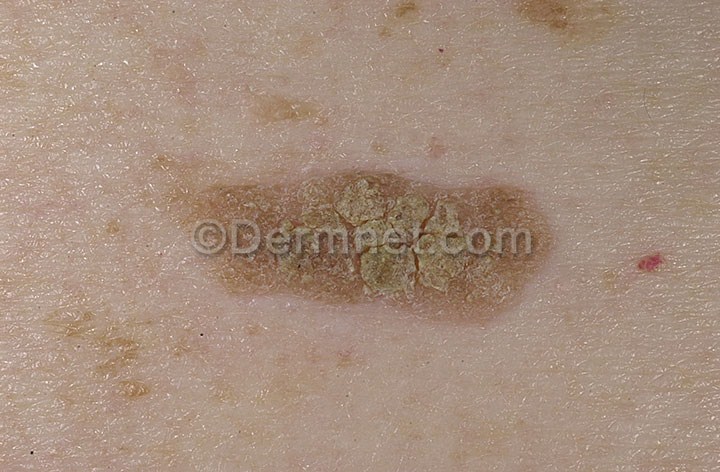
Disease: Seborrheic Keratoses and other Benign Tumors